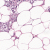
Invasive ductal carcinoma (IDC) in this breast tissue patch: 0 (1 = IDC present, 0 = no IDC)